Field crop: maize
Growth stage: 2
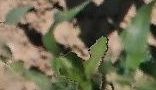
Species: maize